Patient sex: M
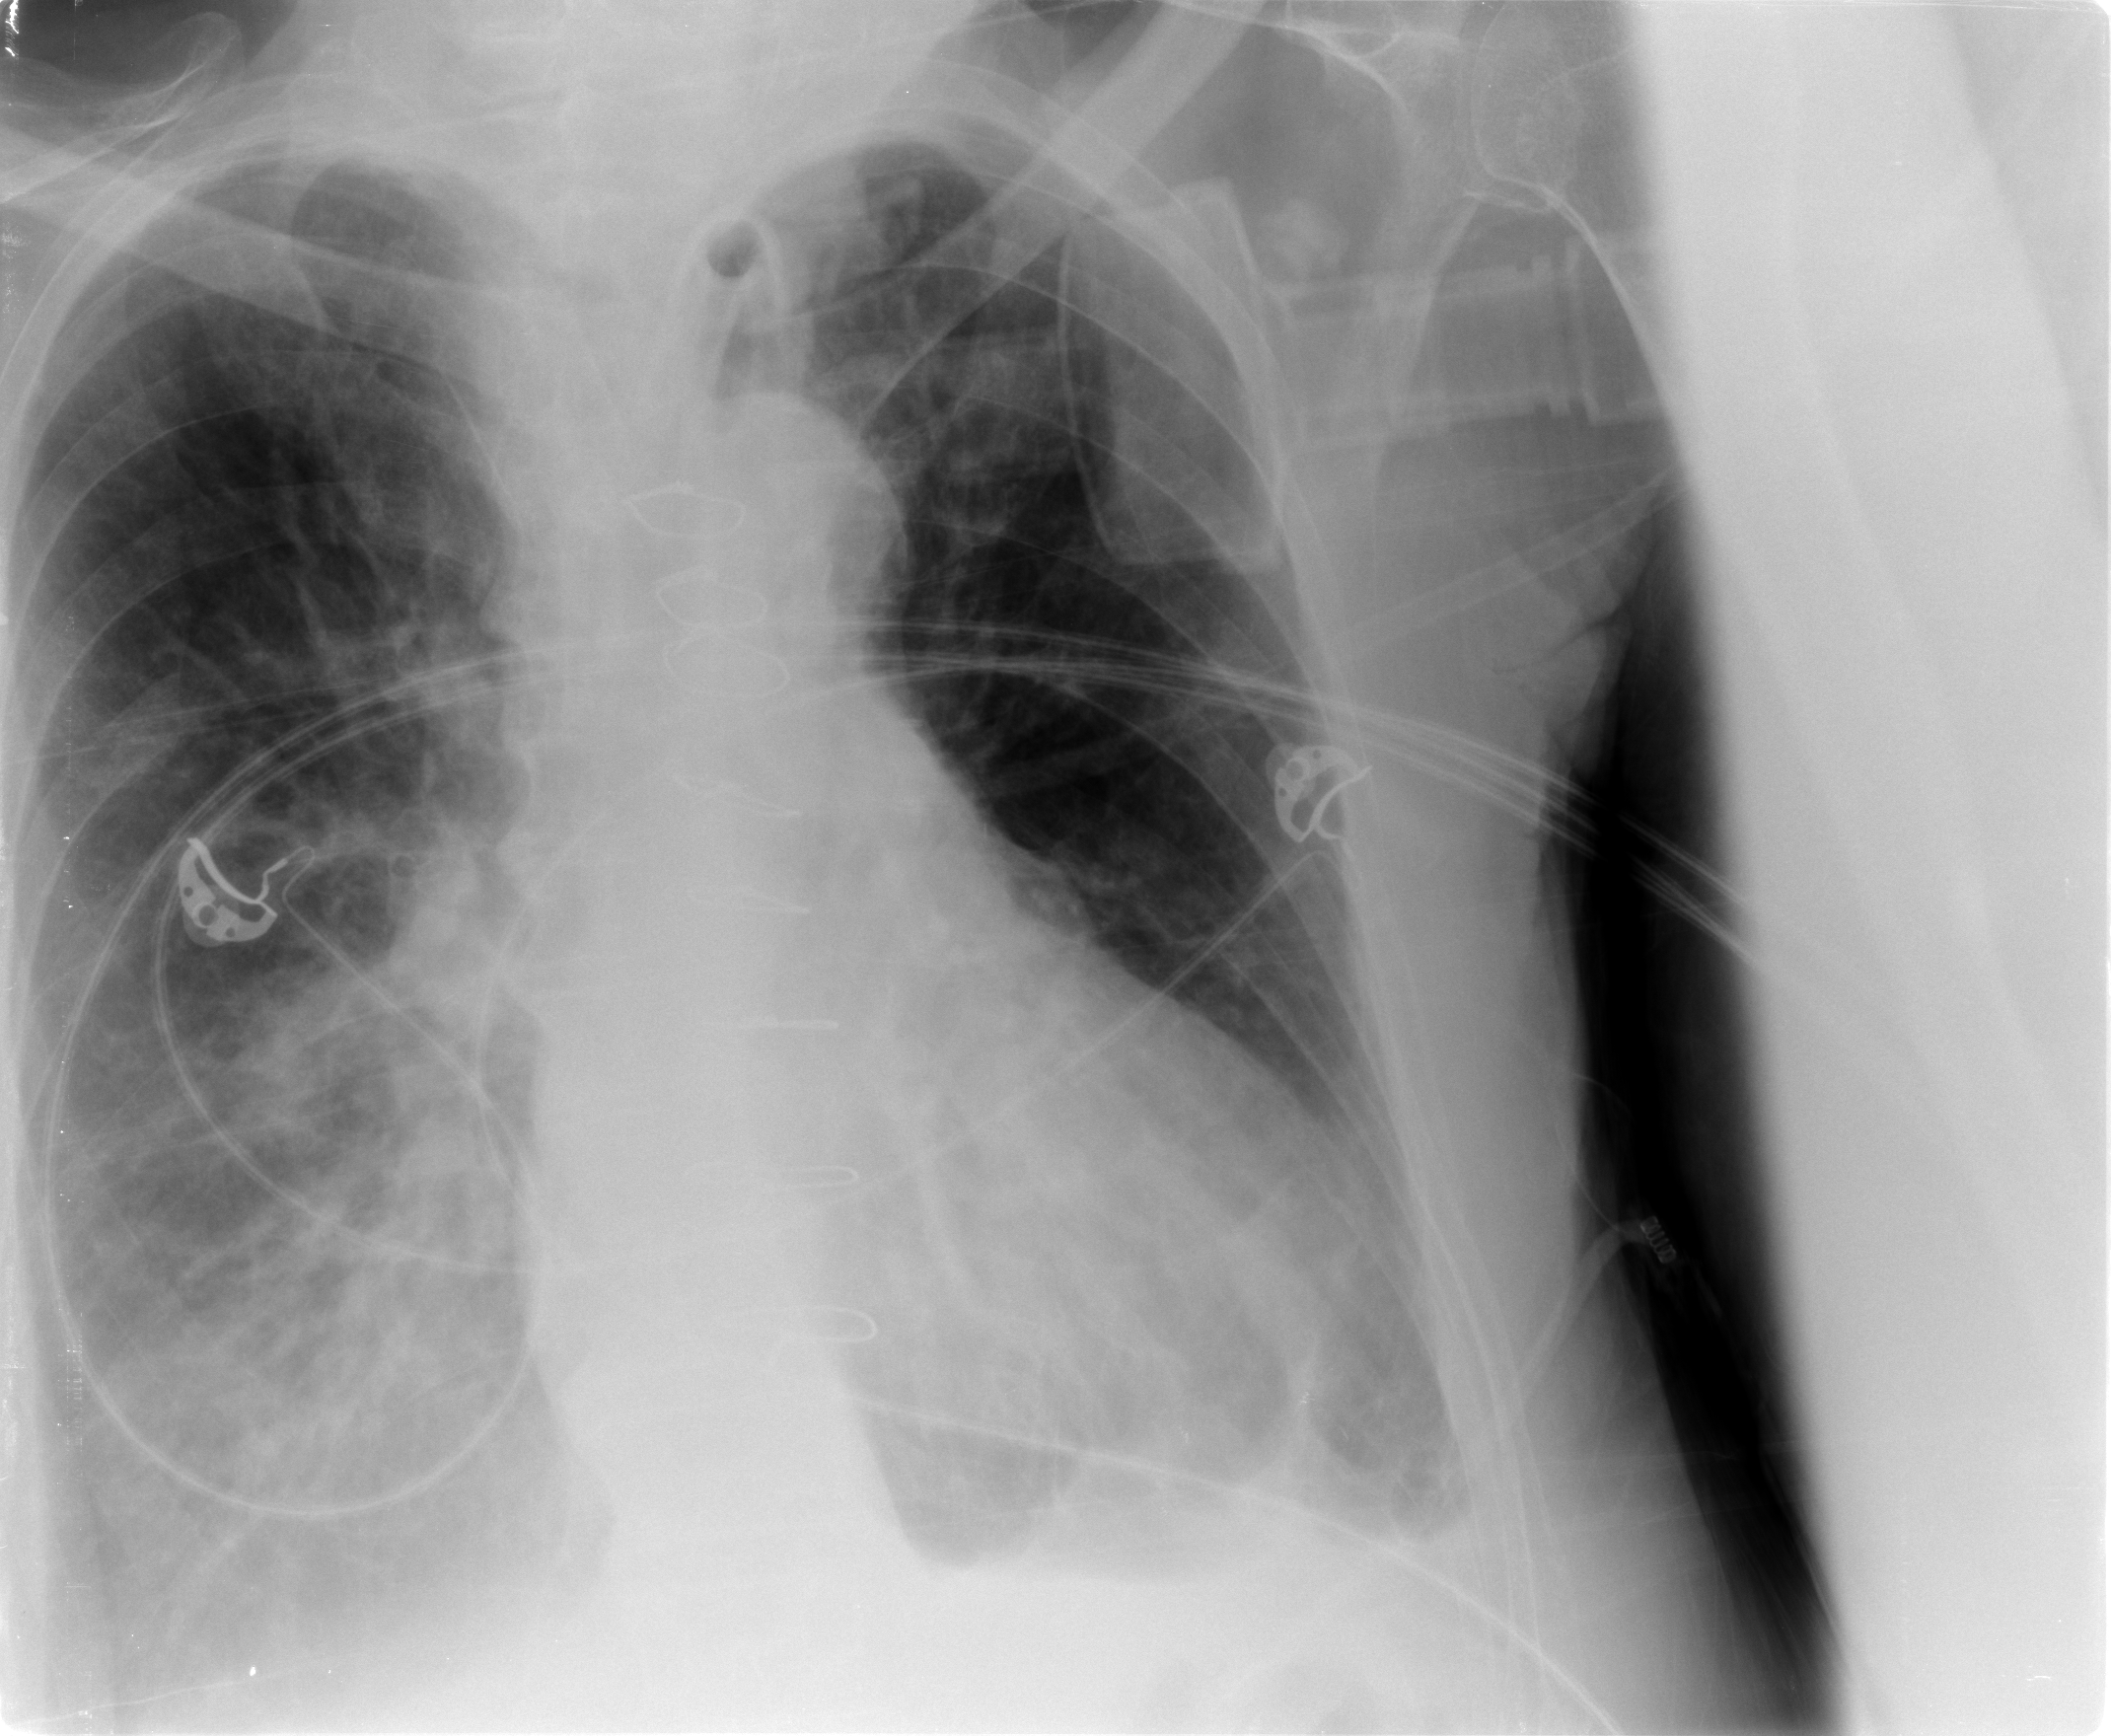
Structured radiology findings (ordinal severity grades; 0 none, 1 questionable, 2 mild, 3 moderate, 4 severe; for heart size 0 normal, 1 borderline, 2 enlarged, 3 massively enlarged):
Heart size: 2
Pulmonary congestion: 2
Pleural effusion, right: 2
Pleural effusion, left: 2
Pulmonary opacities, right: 2
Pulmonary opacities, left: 0
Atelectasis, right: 2
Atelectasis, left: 2